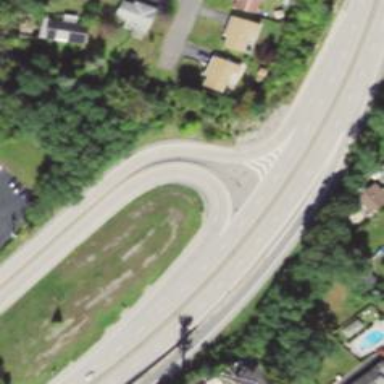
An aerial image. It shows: Trunk link highway.